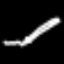
Label: pencil